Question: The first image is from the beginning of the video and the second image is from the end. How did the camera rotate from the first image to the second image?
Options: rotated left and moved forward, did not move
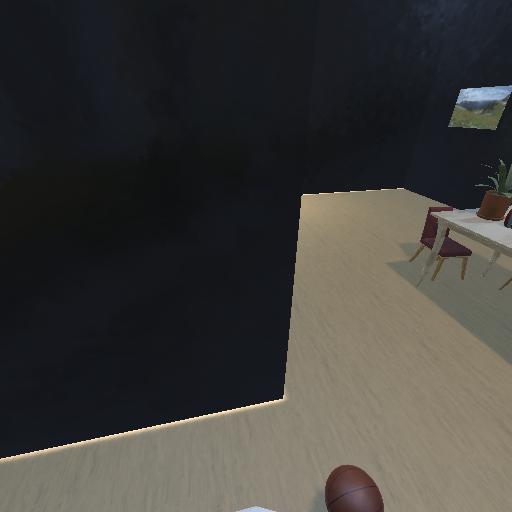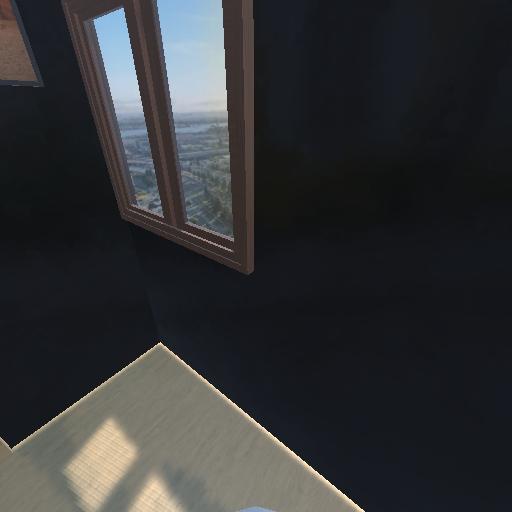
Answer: rotated left and moved forward